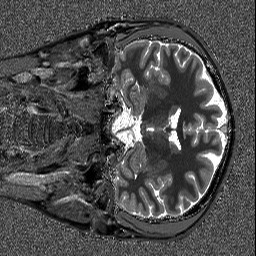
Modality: T1map
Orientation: coronal
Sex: male